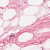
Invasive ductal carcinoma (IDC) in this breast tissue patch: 0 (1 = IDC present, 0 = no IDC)